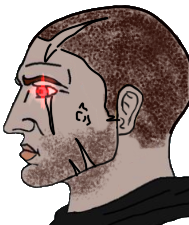
Label: 4_Yes_Chad